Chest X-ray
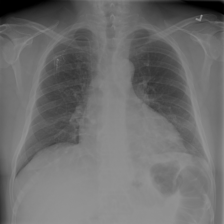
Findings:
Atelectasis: negative
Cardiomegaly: negative
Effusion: negative
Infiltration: positive
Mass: negative
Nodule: negative
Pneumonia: negative
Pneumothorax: negative
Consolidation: negative
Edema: negative
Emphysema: negative
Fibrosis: negative
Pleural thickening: negative
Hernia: negative